Question: I am using 'omniauth-linkedin-oauth2'.
When I am login with linkedin then I am getting this error
> Invalid redirect_uri. This value must match a URL registered with the API Key.
This is my settings:

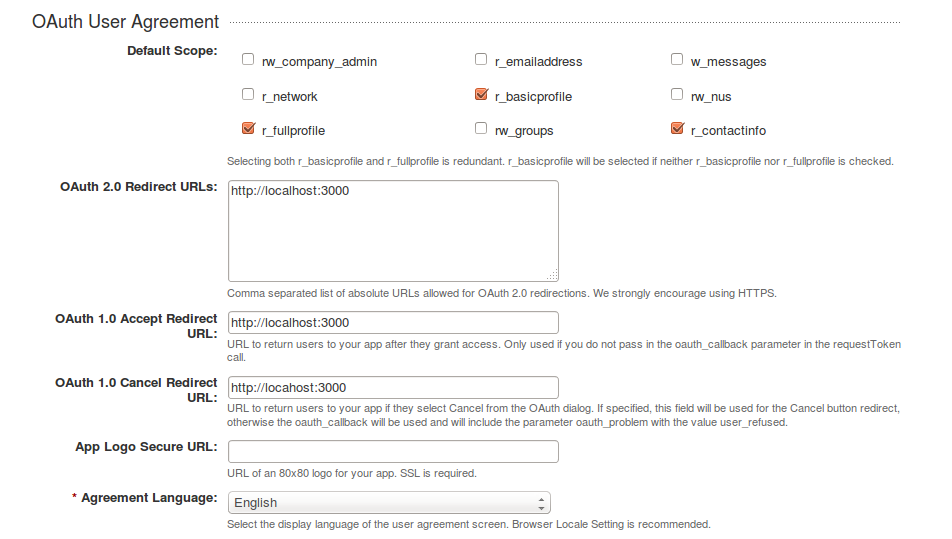
Answer: Went back to LinkedIn developer site (<URL> to check my setting again. Everything matches API Key, Secret Key and OAuth 2.0 Redirect URLs.
Searched web looking for some clues. Couldn't find a one. :
> . When I decoded the URL I saw this <URL> . I took this URL and placed it in the OAuth 2.0 Redirect URLs field in the LinkedIn developer site.
This link is helpful for me
<URL>